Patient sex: M
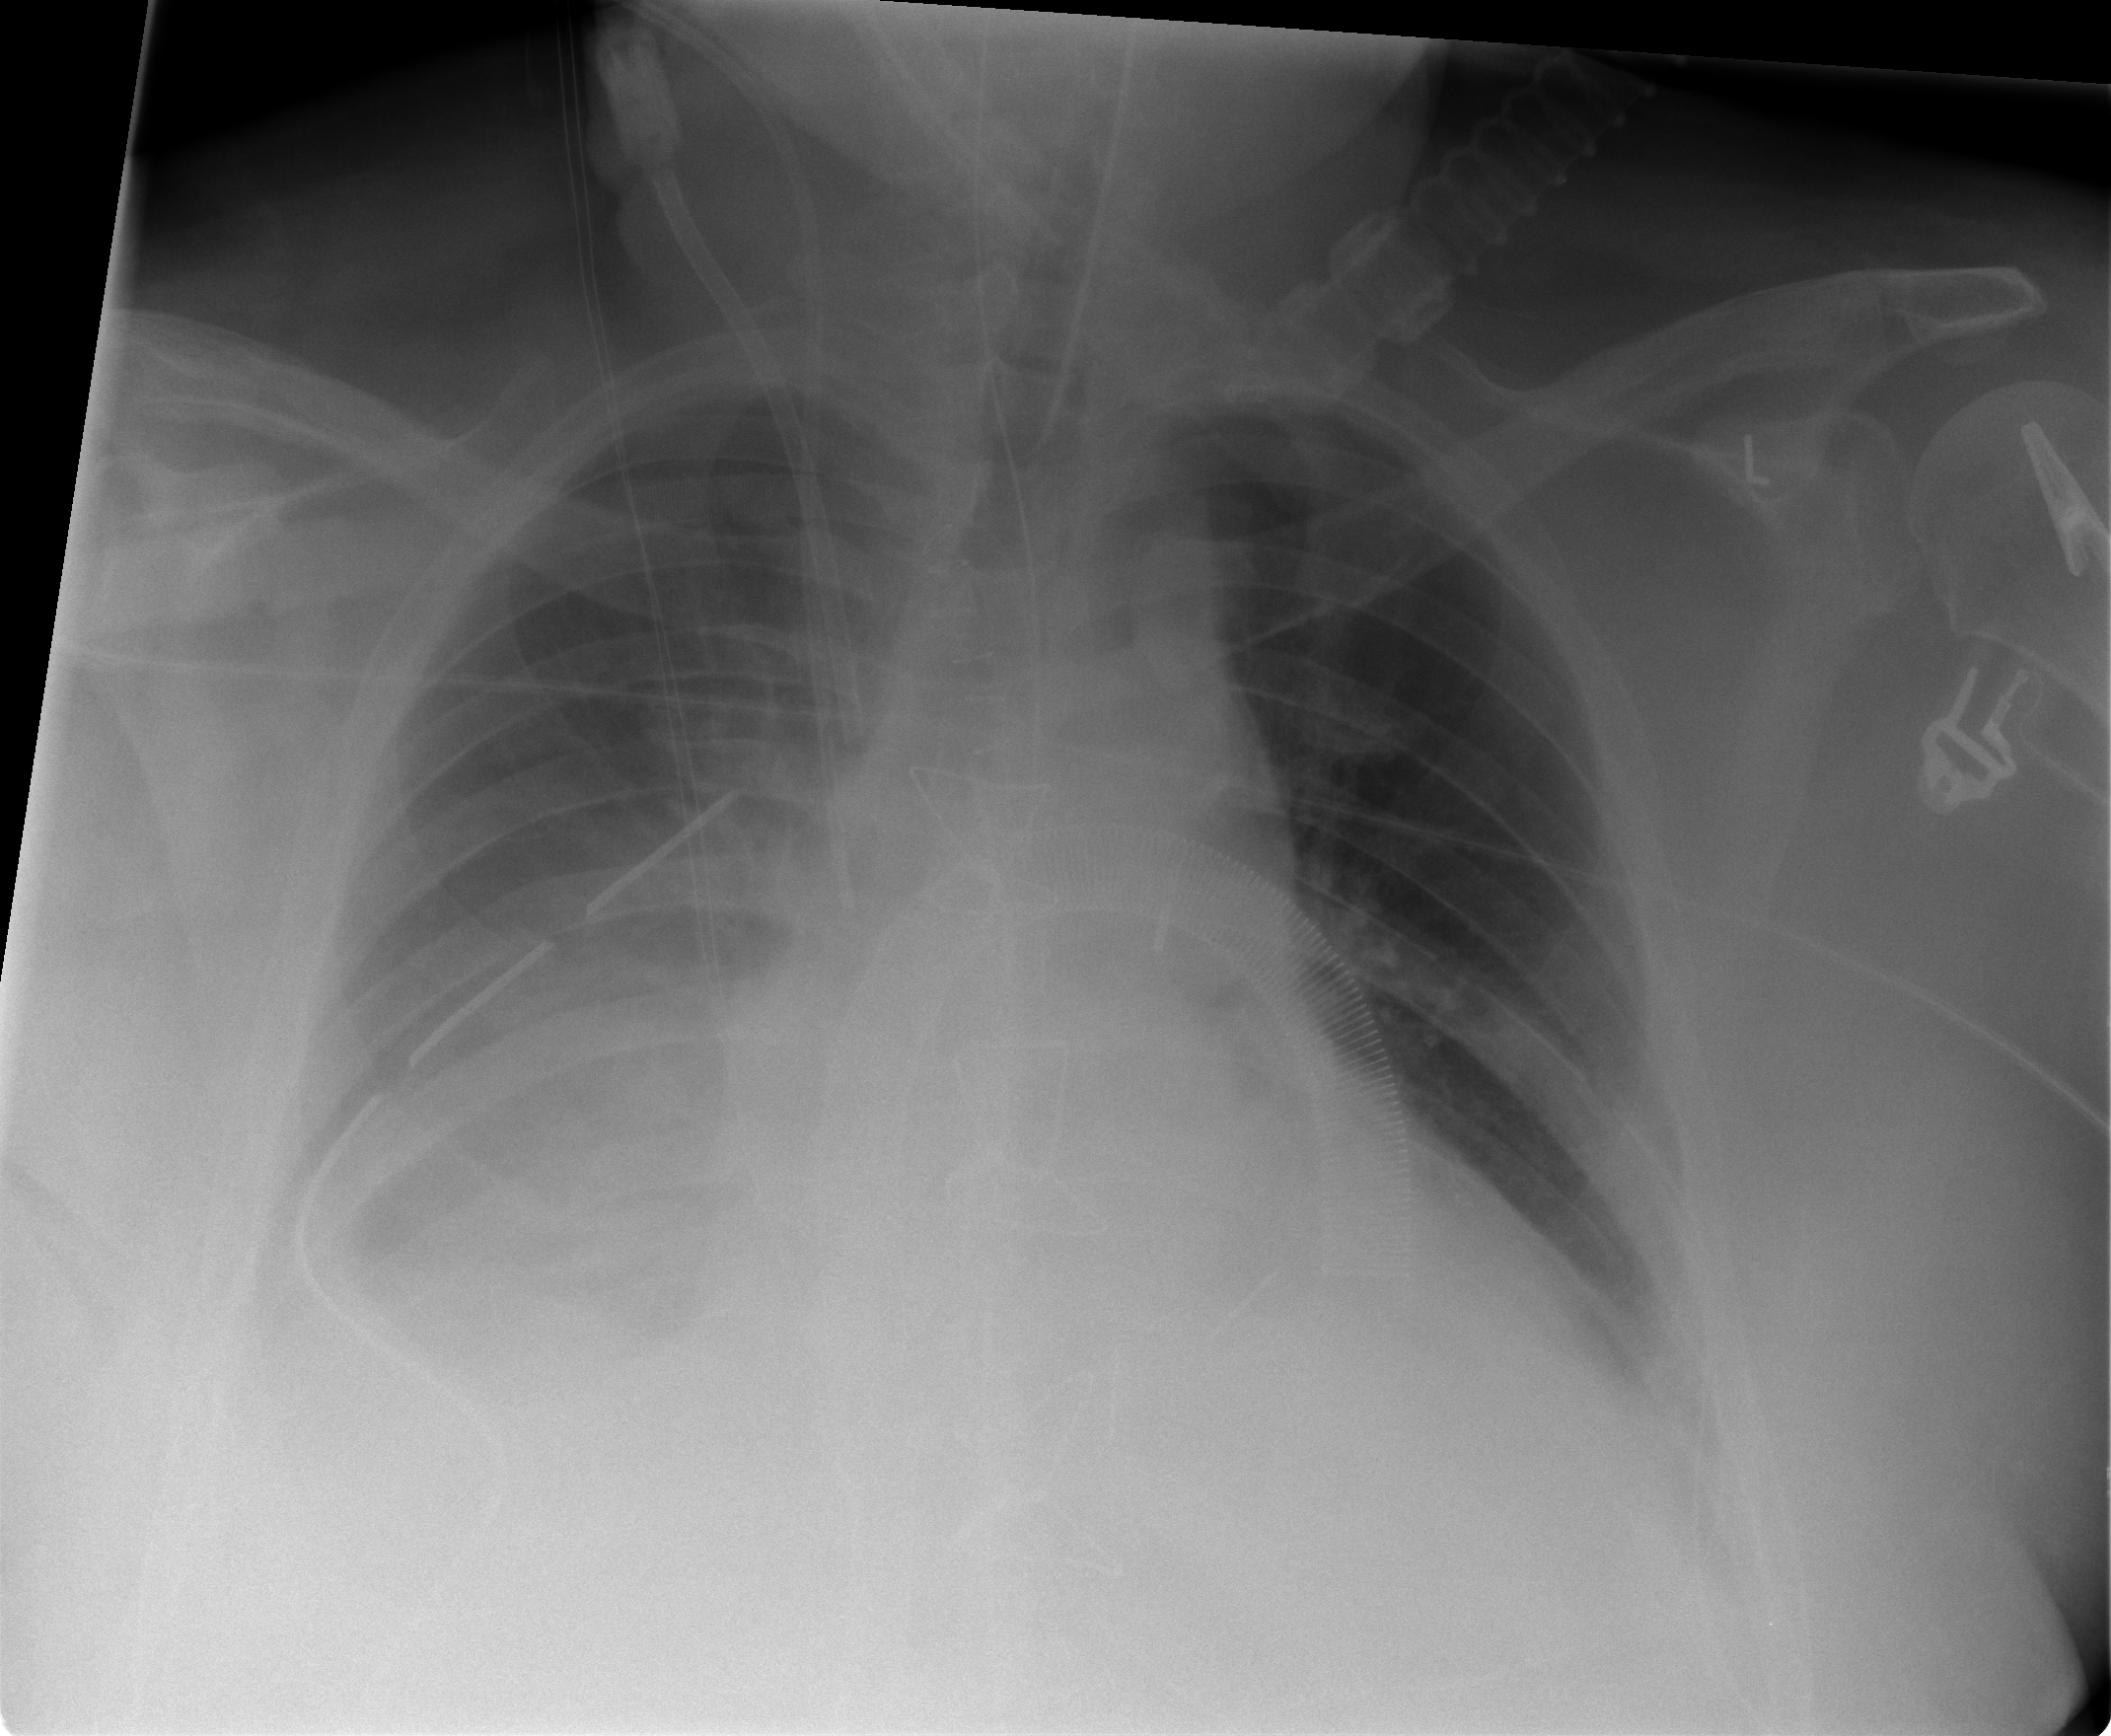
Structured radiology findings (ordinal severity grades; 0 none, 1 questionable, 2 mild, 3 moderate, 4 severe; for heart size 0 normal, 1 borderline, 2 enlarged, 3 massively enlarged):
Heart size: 2
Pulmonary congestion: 0
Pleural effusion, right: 3
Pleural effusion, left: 2
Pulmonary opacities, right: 0
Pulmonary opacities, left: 0
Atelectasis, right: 2
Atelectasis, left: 1